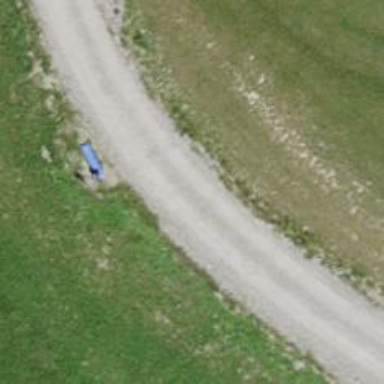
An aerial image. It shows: Blue bench.